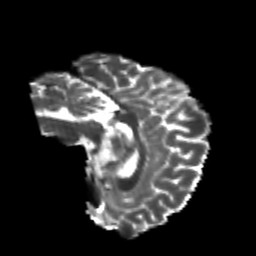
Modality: T2w
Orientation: sagittal
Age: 23
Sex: female
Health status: healthy
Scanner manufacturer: philips
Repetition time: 7.388 s
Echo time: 0.08599 s